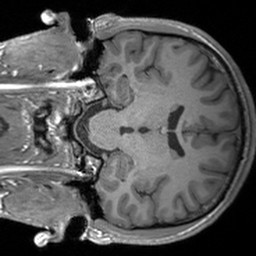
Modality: T1w
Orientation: coronal
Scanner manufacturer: siemens
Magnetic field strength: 3 T
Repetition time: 1.54 s
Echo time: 0.00234 s